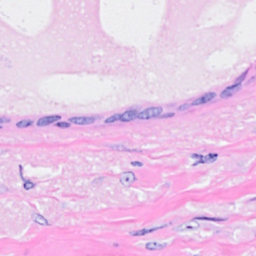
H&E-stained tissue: Breast